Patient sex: M
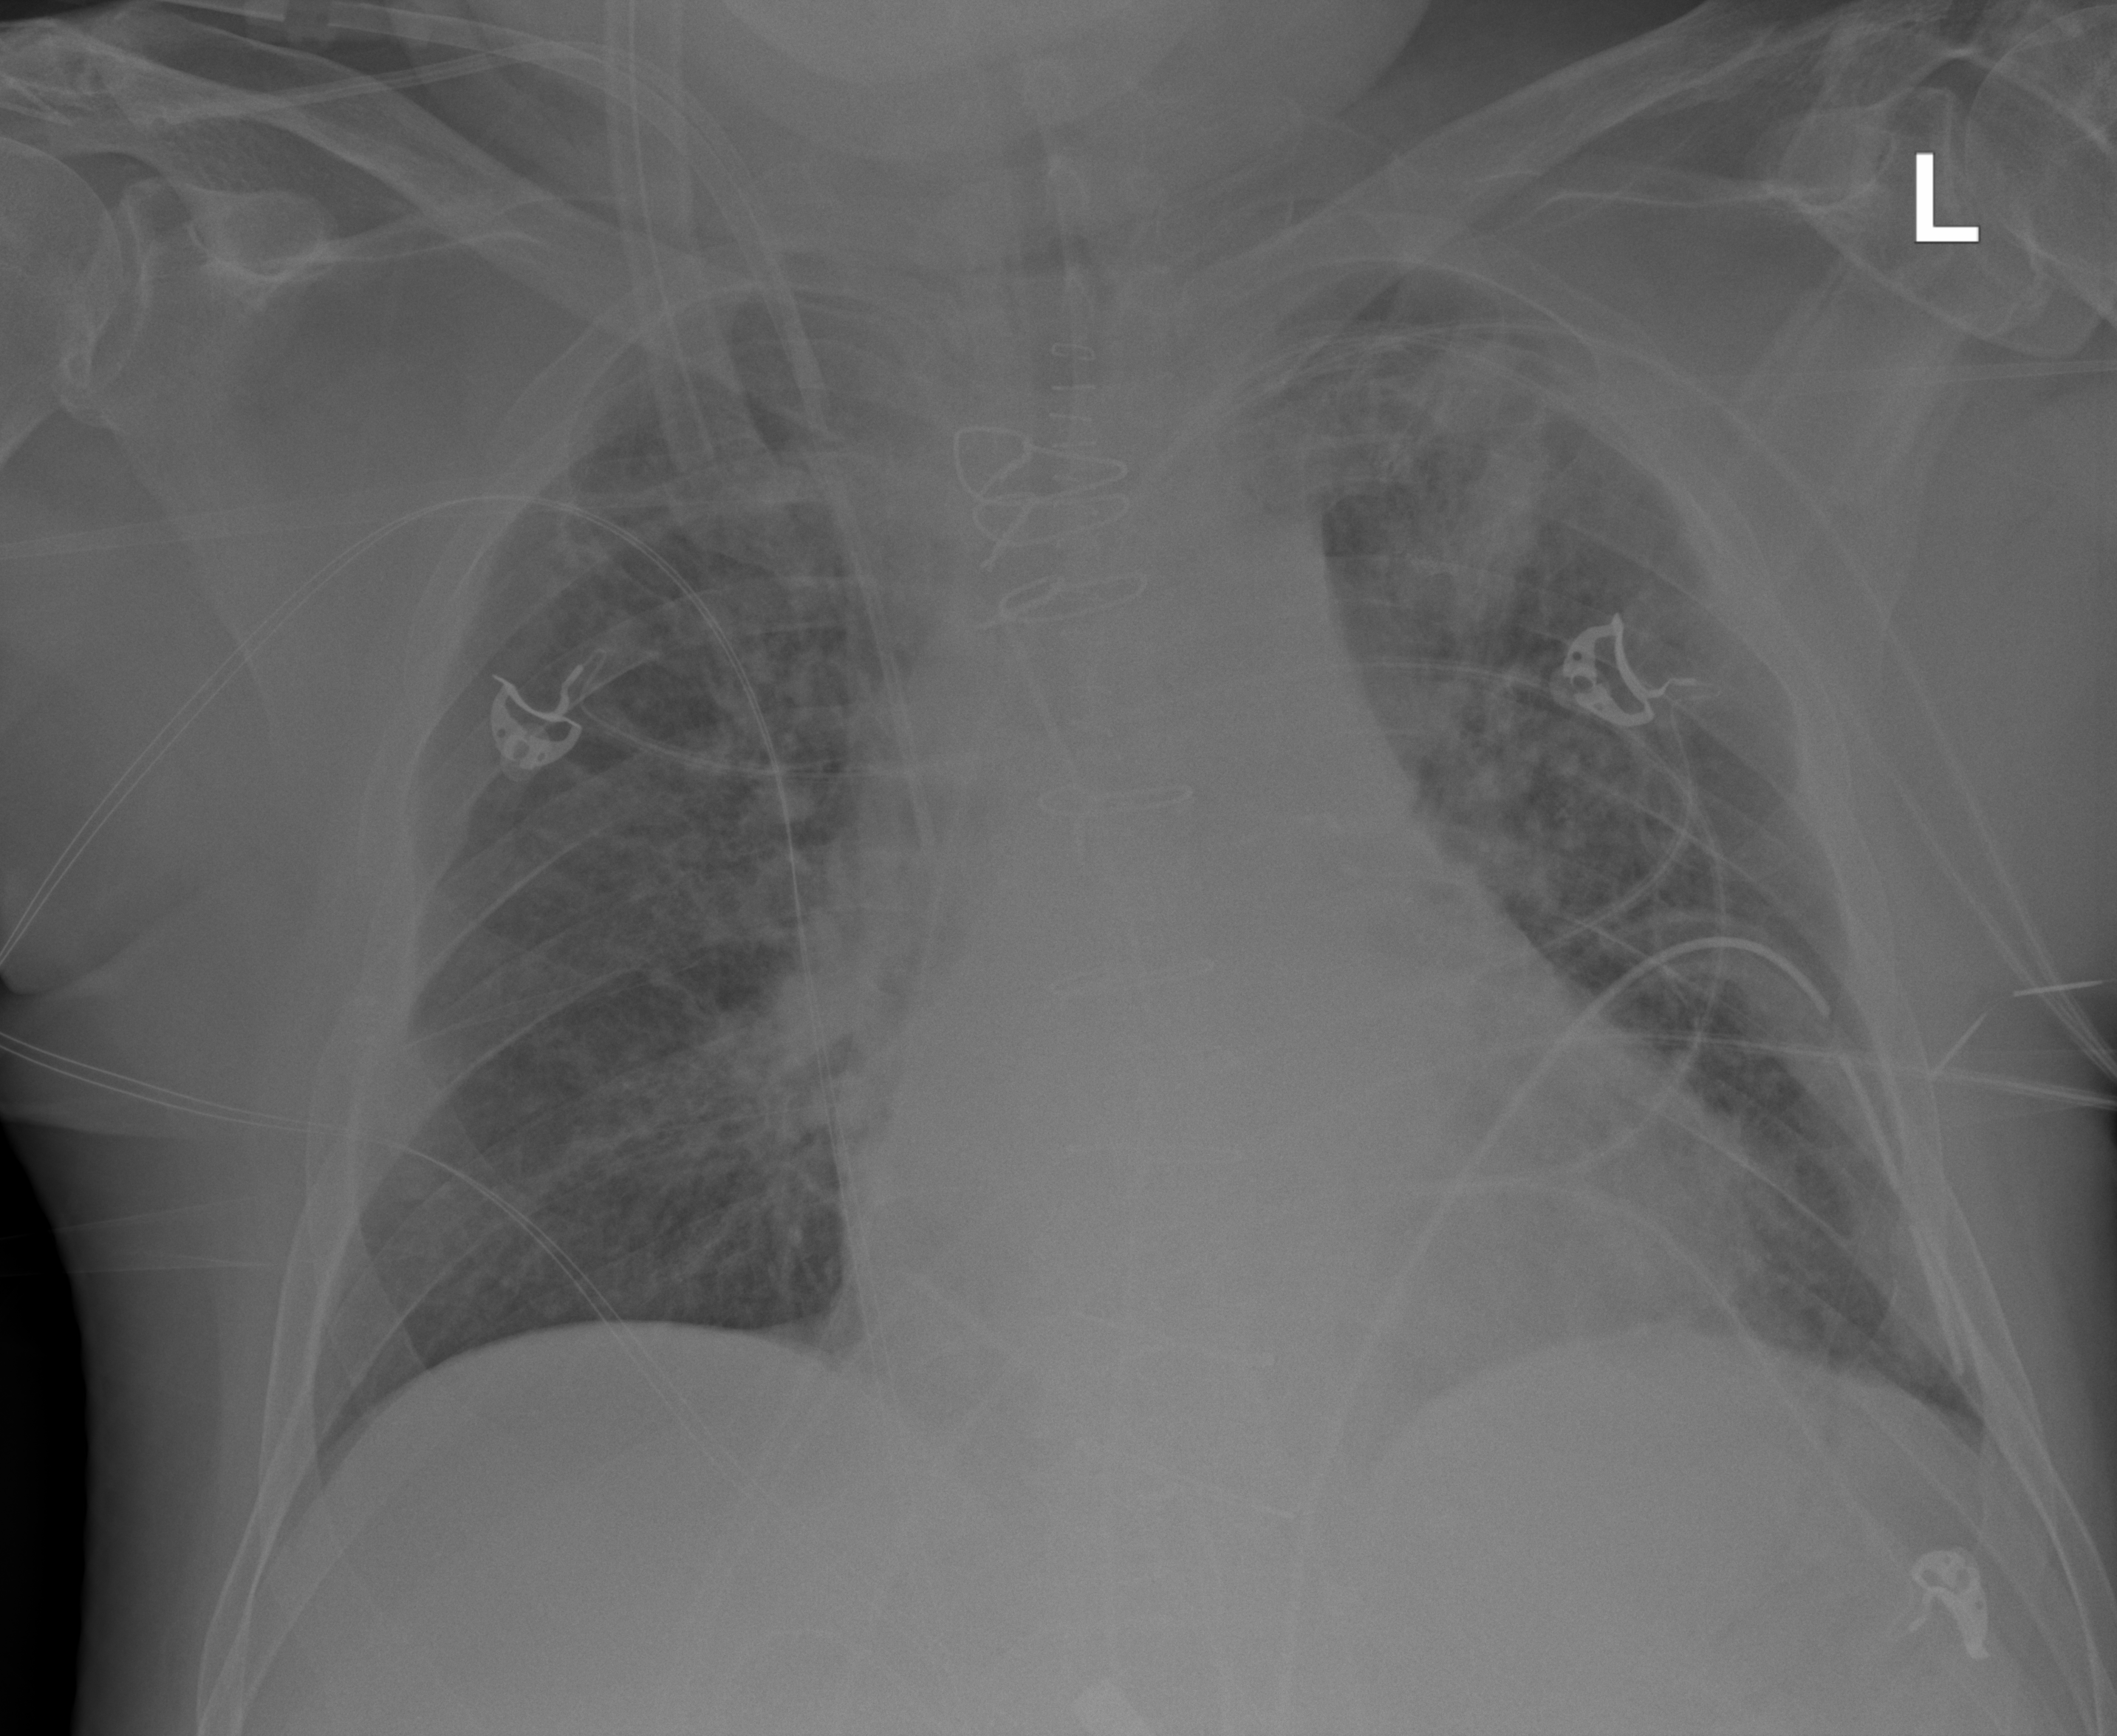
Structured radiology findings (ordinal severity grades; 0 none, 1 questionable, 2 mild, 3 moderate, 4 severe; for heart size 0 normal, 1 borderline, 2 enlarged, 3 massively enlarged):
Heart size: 2
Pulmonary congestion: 2
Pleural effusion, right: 0
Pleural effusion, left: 0
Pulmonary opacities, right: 2
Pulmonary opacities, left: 2
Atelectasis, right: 0
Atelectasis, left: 0